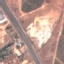
Land use / land cover: Highway